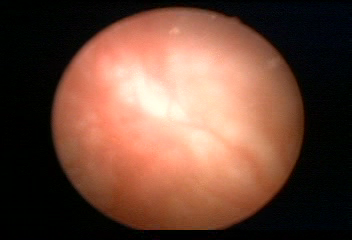
Modality: WLC
Class: Normal mucosa
Bladder cancer association: No